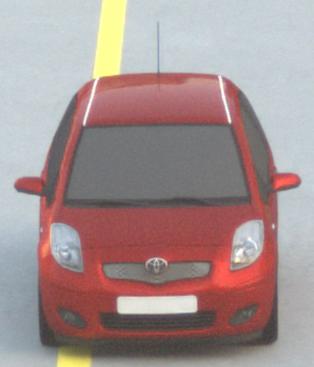
Make: Toyota
Model: Yaris 1.0
Detailed model: Yaris (XP13)
Model produced from: 2011/10
Model produced until: 2014/08
Doors: 3
Color: red
Road condition: dry road
Daytime: sunrise or sunset
Contrast: low contrast